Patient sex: F
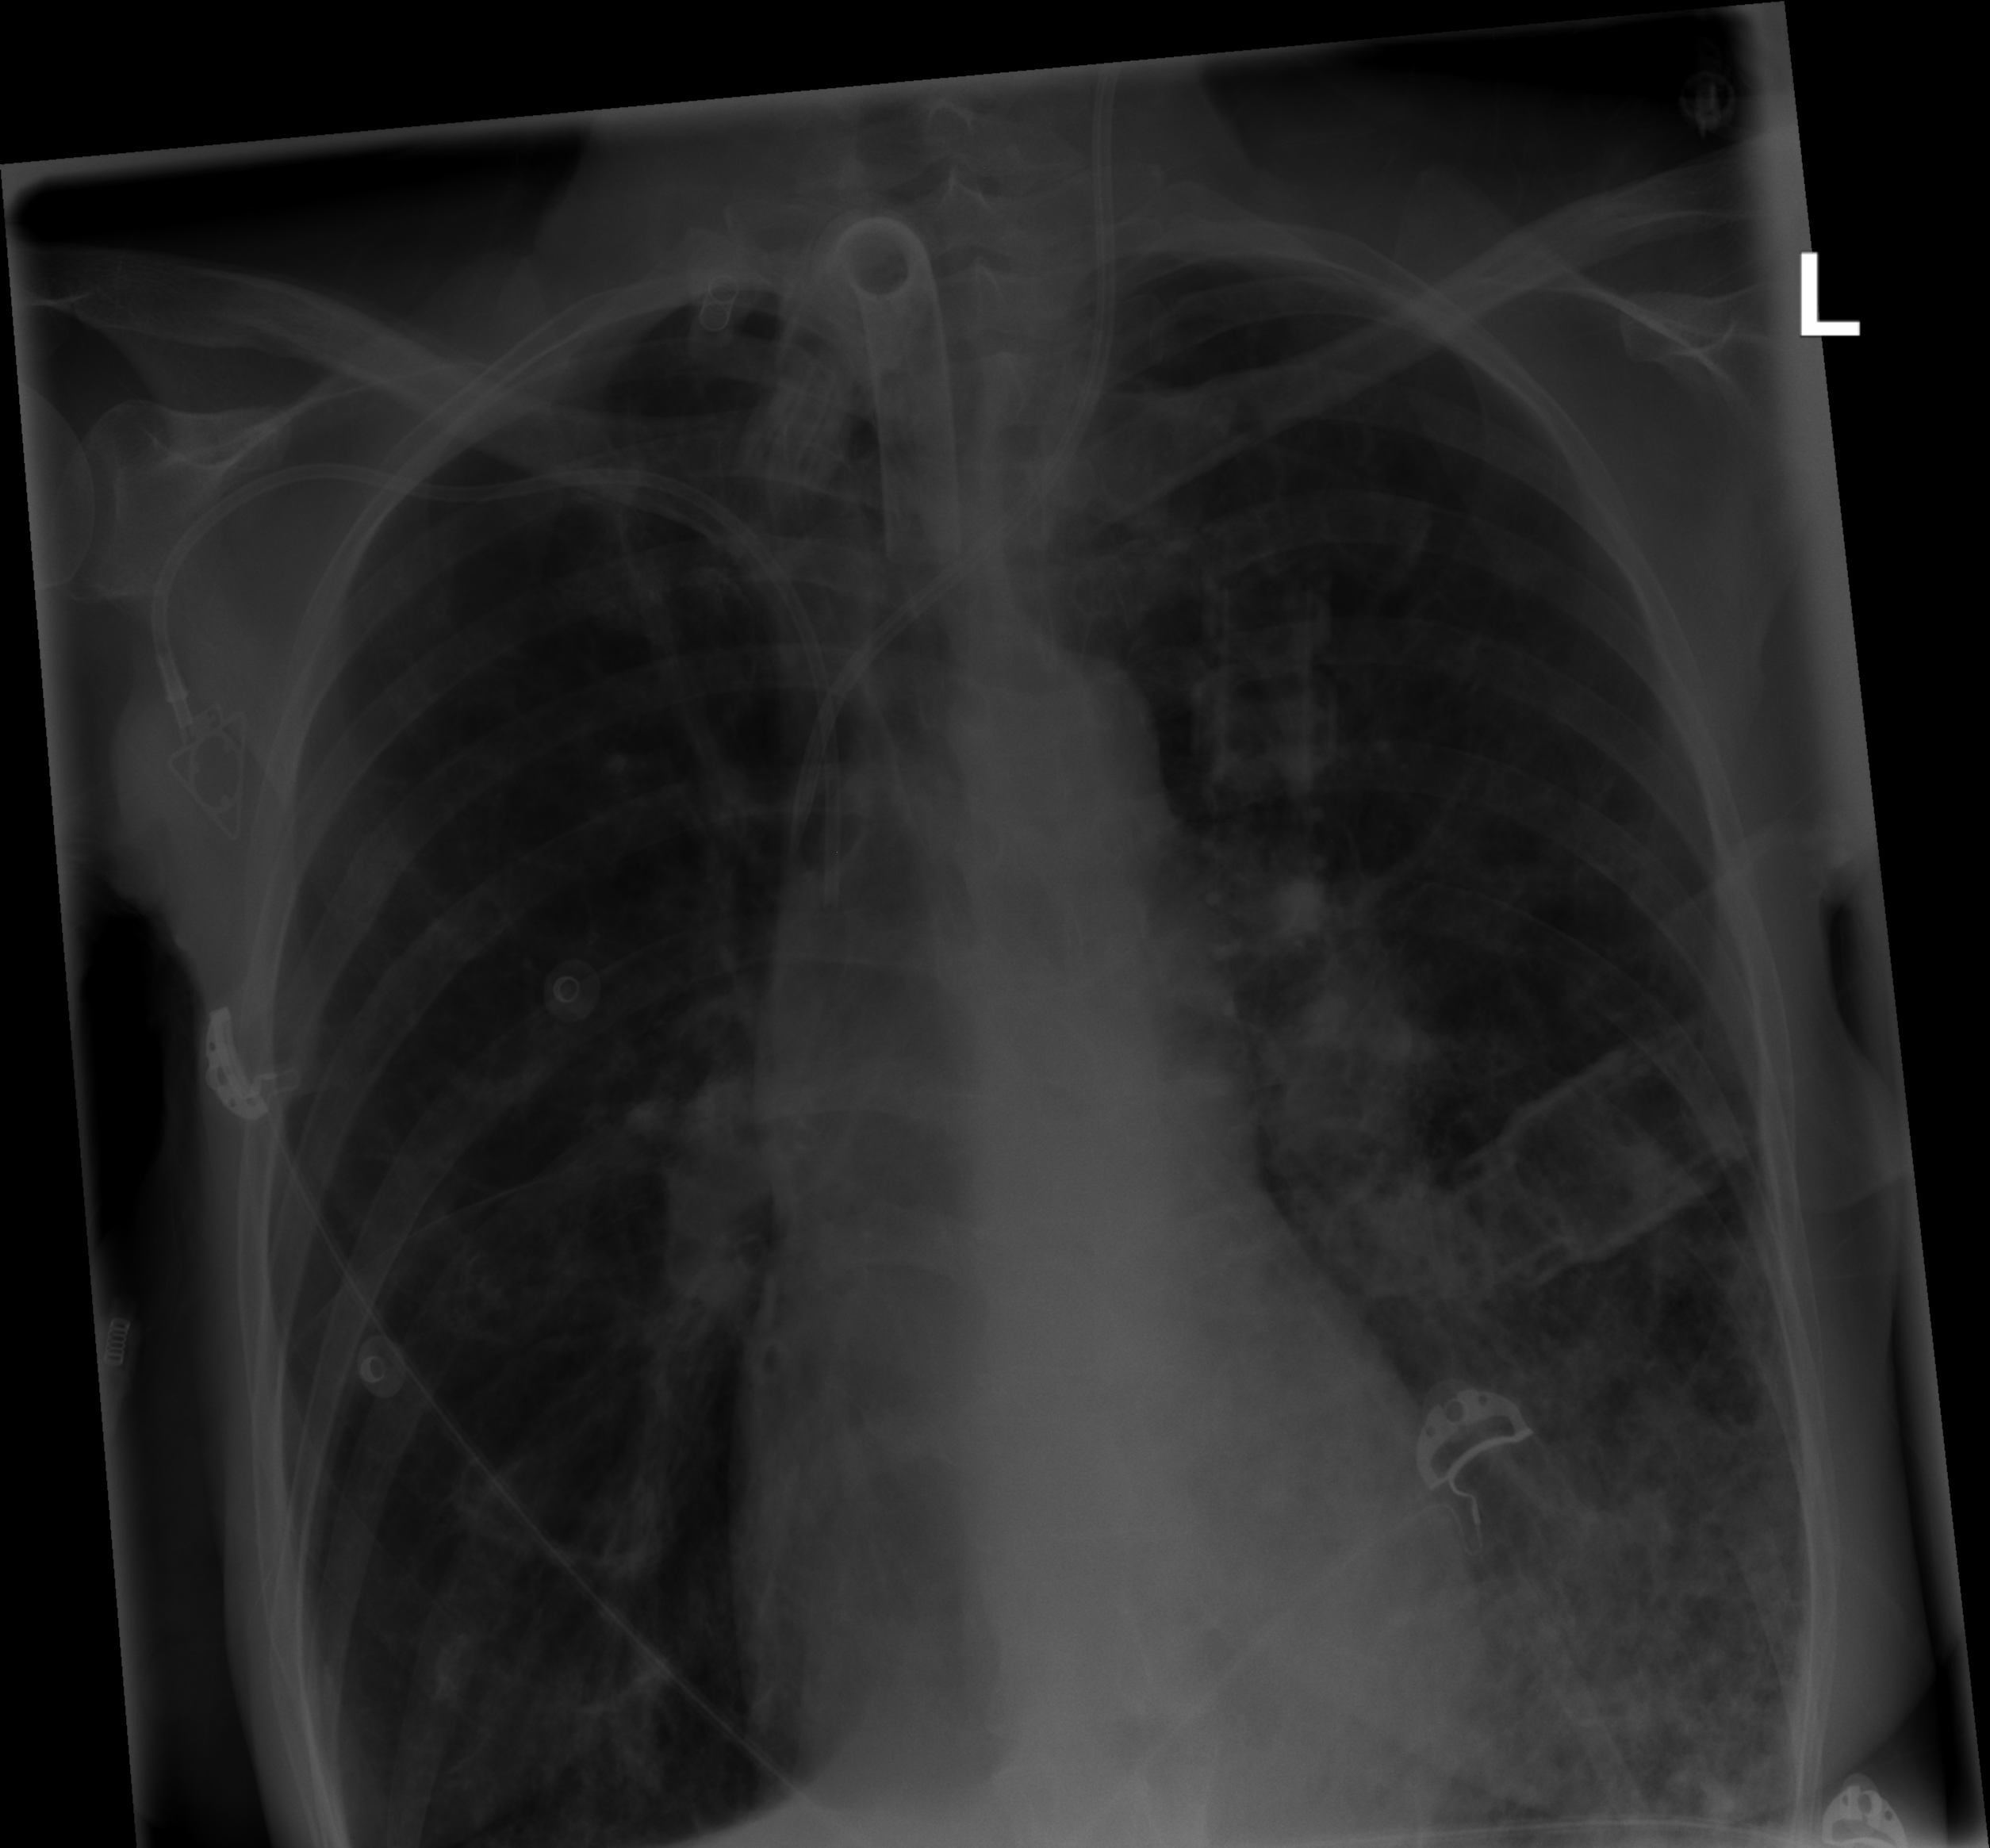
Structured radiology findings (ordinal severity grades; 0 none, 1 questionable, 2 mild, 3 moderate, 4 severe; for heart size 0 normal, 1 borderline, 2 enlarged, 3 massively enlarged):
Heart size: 0
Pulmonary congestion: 0
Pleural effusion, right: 0
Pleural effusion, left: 0
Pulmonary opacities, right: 0
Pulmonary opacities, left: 3
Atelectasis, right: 0
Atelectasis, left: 3